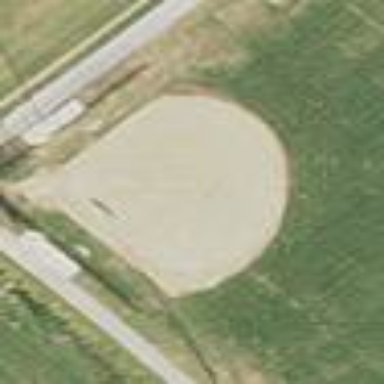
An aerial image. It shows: Dirt pitch used for baseball and kickball sports.